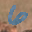
Label: 6